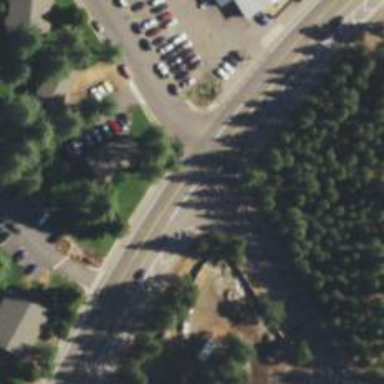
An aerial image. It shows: Secondary road with separate asphalt sidewalk.